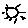
Label: sun